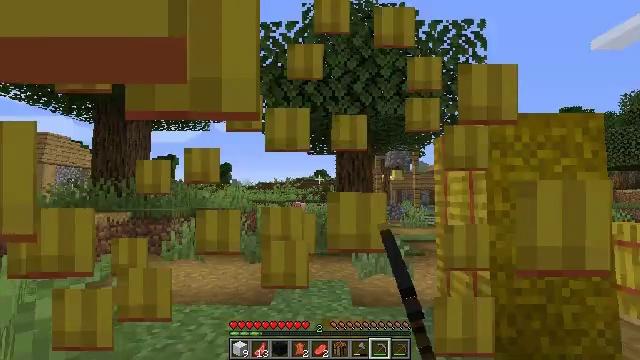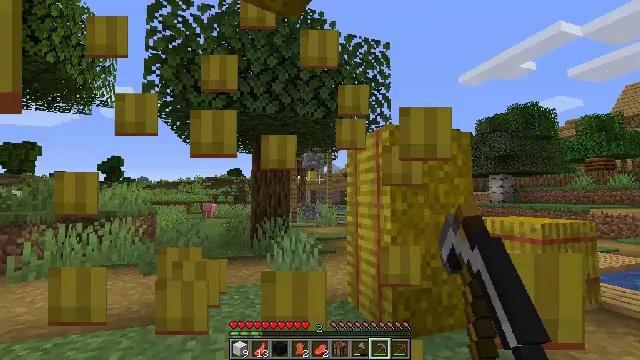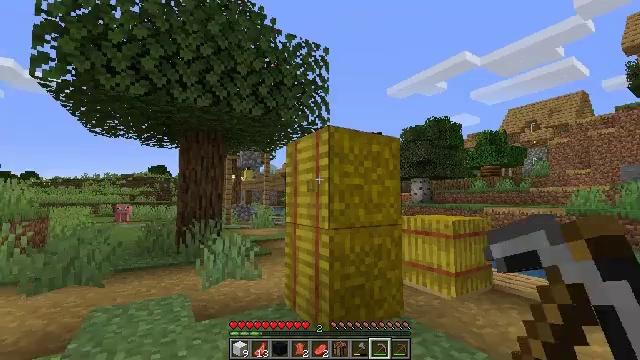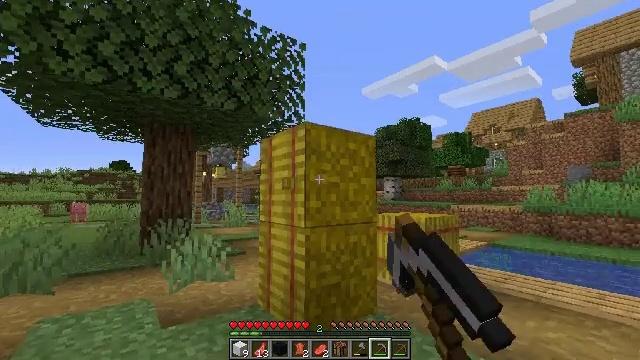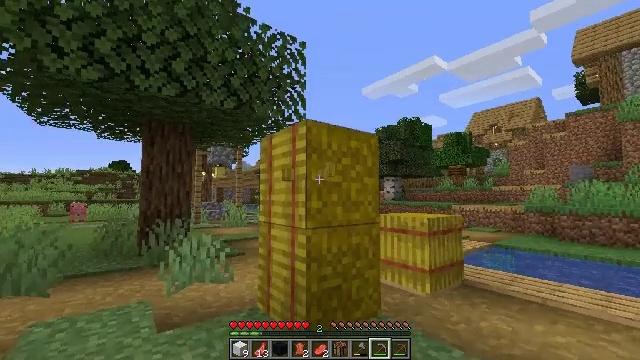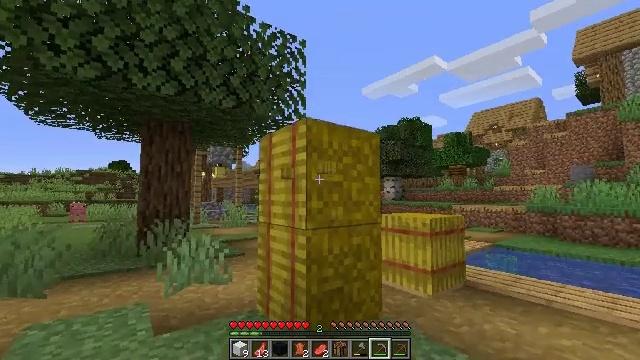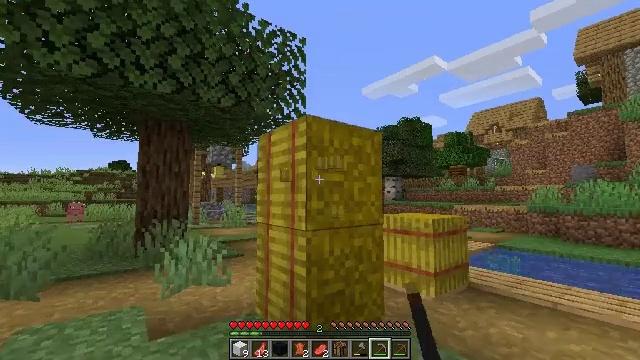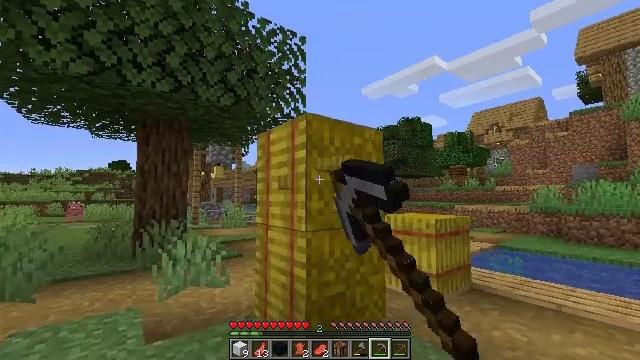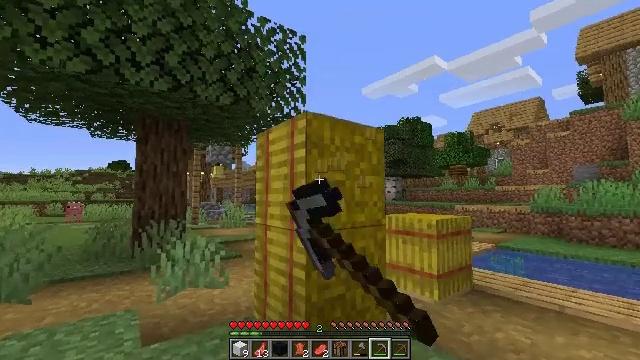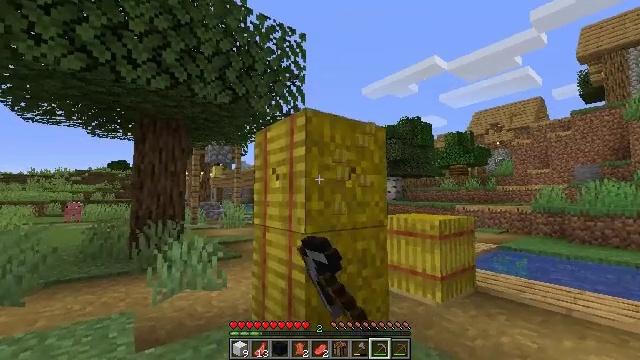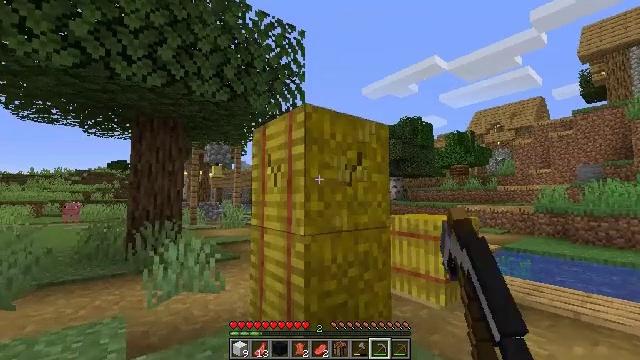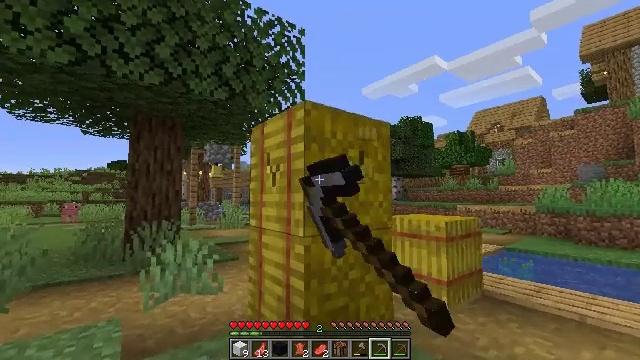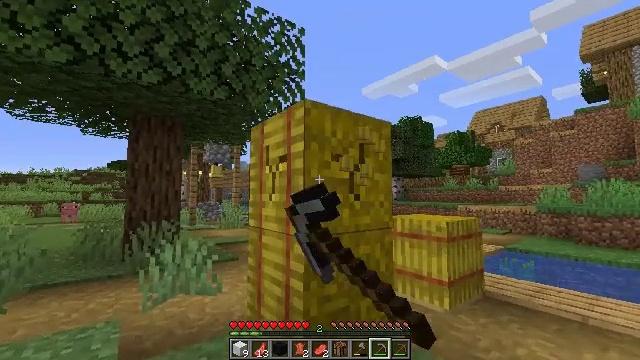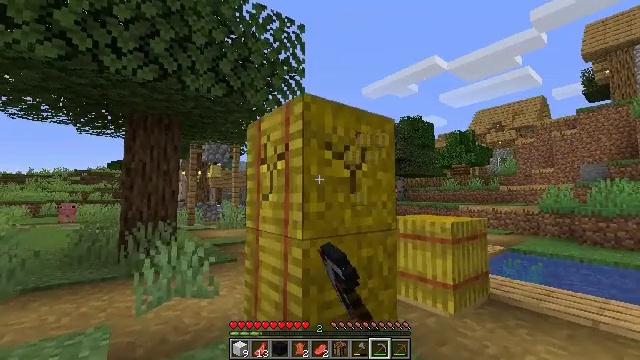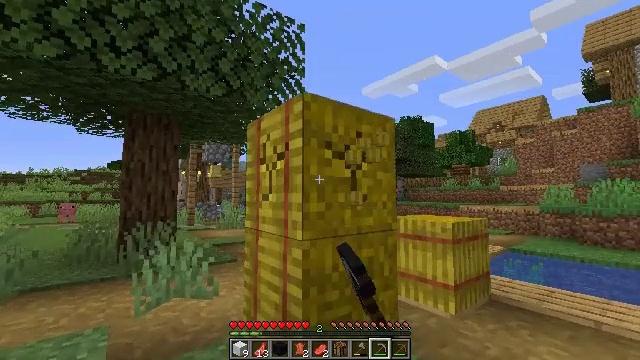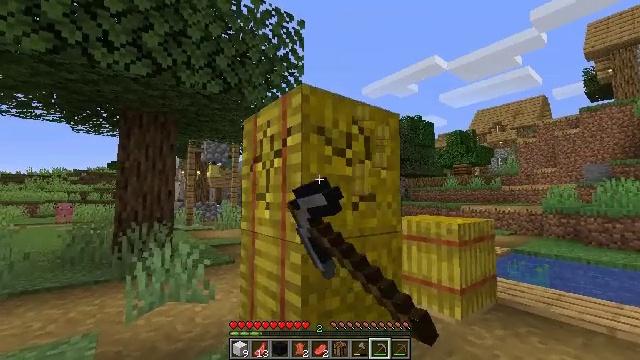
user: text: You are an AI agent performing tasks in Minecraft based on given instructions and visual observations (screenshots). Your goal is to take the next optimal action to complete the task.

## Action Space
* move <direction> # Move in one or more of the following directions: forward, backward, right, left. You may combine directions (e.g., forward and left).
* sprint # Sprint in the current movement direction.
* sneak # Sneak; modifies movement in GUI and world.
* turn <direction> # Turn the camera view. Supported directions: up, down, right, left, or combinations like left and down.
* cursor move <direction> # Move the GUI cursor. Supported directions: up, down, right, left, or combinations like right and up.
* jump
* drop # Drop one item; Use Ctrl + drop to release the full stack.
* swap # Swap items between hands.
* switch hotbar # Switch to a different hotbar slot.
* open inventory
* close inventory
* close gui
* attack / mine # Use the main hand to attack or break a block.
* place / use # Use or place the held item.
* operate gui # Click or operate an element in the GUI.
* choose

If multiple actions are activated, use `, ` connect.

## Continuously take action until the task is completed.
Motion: motion action
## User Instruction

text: Harvest hay blocks from the village.
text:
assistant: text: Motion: move forward, sneak, turn right, attack / mine
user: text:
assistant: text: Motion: move forward, sneak, turn right, attack / mine
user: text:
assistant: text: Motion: move forward, sneak, turn right, attack / mine
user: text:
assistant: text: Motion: move forward, sneak, attack / mine
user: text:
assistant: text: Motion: move forward, sneak, attack / mine
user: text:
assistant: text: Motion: move forward, sneak, attack / mine
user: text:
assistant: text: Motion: move forward, sneak, attack / mine
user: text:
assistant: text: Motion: move forward, sneak, attack / mine
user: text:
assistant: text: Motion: move forward, sneak, attack / mine
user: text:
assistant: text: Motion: move forward, sneak, attack / mine
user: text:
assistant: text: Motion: move forward, sneak, attack / mine
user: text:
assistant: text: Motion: move forward, sneak, attack / mine
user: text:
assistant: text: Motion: move forward, sneak, attack / mine
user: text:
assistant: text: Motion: move forward, sneak, attack / mine
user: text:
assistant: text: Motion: move forward, sneak, attack / mine
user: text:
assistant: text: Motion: move forward, sneak, attack / mine
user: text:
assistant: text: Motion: move forward, sneak, attack / mine
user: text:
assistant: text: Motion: move forward, sneak, attack / mine
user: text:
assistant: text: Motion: move forward, sneak, attack / mine
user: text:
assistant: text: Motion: move forward, sneak, attack / mine
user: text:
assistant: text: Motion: move forward, sneak, attack / mine
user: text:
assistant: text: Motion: move forward, sneak, attack / mine
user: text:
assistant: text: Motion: move forward, sneak, turn down, attack / mine
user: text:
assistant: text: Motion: move back, sneak, turn down, attack / mine
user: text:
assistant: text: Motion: move back, sneak, turn right and down, attack / mine
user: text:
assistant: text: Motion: move back, sneak, turn down, attack / mine
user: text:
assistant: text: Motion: move back, sneak, turn right and down, attack / mine
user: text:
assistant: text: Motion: move back, sneak, attack / mine
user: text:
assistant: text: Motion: move back, sneak, attack / mine
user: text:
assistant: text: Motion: move forward, sneak, attack / mine